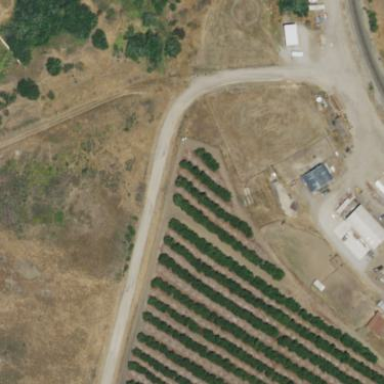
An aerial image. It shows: Orchard.